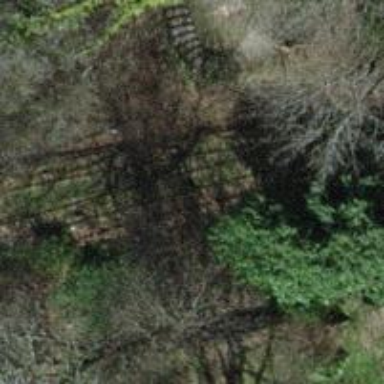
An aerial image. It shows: Disused railway.